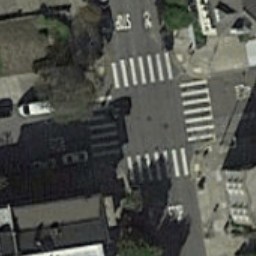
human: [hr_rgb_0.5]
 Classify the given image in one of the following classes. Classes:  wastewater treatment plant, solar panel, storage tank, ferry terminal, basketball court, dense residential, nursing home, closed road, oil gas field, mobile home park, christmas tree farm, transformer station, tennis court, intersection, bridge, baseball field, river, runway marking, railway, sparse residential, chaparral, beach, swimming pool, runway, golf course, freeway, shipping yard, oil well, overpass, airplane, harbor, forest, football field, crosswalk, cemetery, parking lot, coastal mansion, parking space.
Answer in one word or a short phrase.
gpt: crosswalk